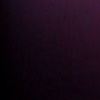
Label: space